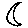
Label: moon